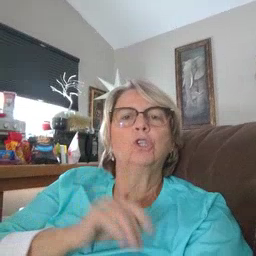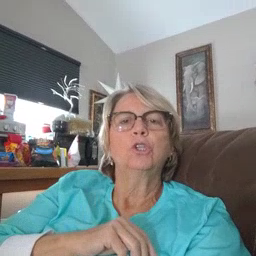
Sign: touch